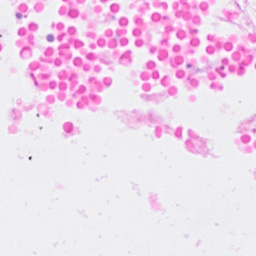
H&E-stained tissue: Breast